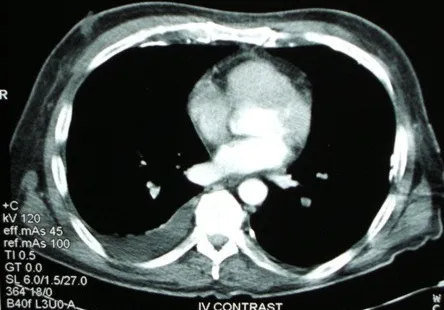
Computed tomography scan showing right pleural effusion.
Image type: radiology (ct)